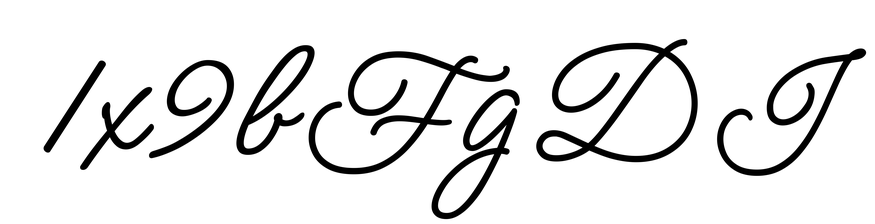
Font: MeowScript-Regular